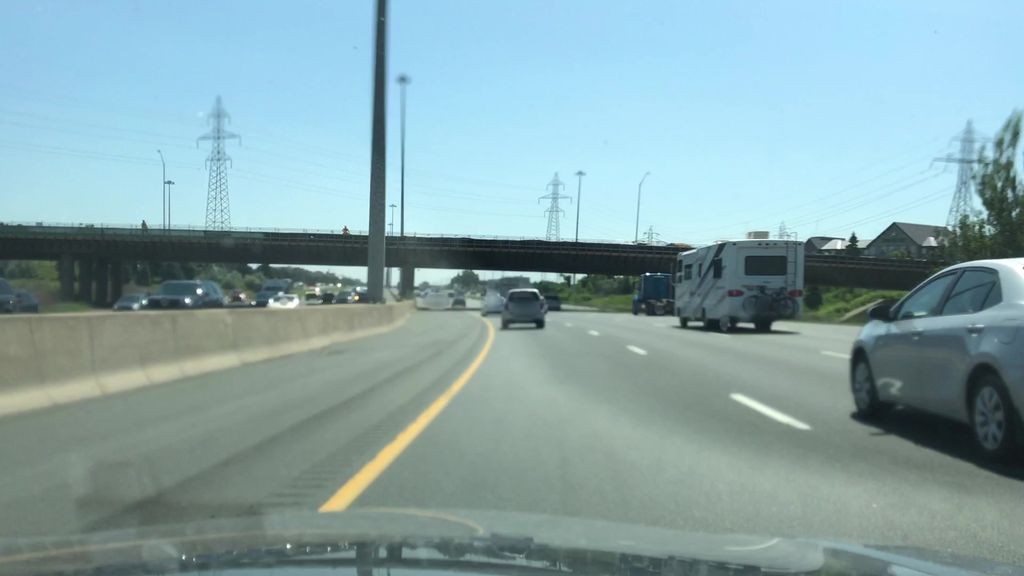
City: hamilton